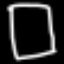
Label: square